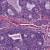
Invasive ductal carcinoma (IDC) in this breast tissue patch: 1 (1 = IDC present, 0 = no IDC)